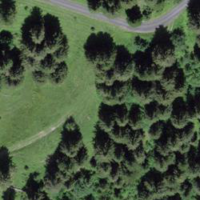
EUNIS habitat code: 43
Species observed at this site:
Dactylorhiza maculata
Gymnadenia conopsea